Question: I have a board with OS Debian 8. And I wanna install "Docker Engine". I have used <URL> for installation, but I got the error message:

Do someone have the same? I tried "update", "upgrade" and nothing in the result.
I hope that everything clear, if not sorry, I can give more information.
Best Regards.
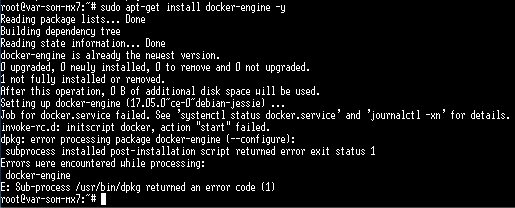
Answer: I did it as describe below:
'''
cd /var/lib/dpkg/info
sudo rm docker-engine.*
sudo apt-get -f install
'''
And that's it...